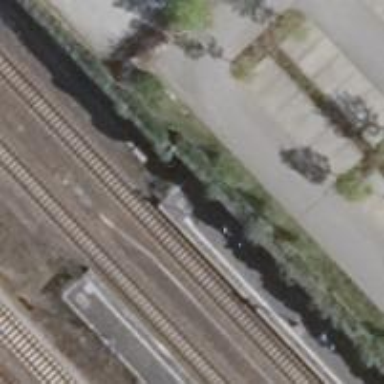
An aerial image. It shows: Close-up of railway platform edge.